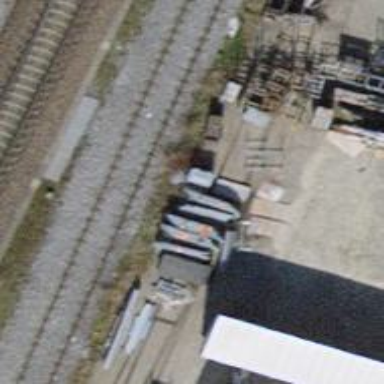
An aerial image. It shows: Railway switch.